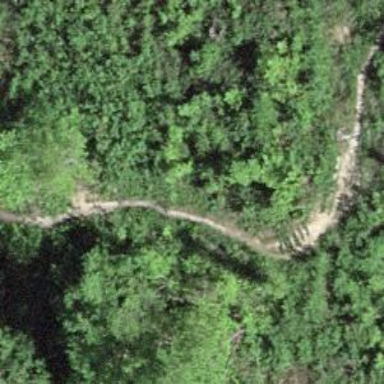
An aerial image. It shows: Ground path.